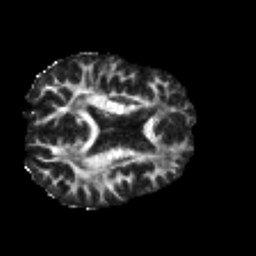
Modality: FA
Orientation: axial
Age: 34
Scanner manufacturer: philips
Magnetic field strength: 3 T
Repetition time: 8.6 s
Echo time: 0.127 s